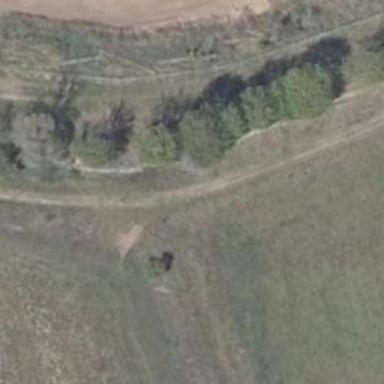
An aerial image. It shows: Grass track with grade4 quality surface.